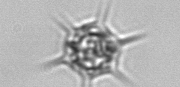
Label: Dictyocha